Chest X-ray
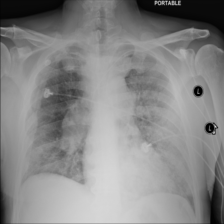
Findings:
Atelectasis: negative
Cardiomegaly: negative
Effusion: negative
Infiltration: positive
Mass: negative
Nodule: negative
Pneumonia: negative
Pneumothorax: negative
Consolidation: negative
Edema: negative
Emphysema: negative
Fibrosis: negative
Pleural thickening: negative
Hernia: negative